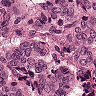
Metastatic tissue present: yes